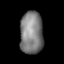
Tissue: lung
Cell type: Endothelial cells
Senescence score: 0.2131
Nuclear area (px): 958
Mean DAPI intensity: 126.276